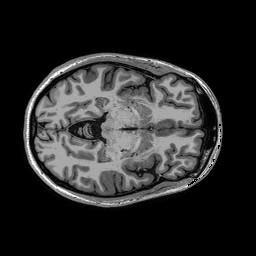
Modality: T1w
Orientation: coronal
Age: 36
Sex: female